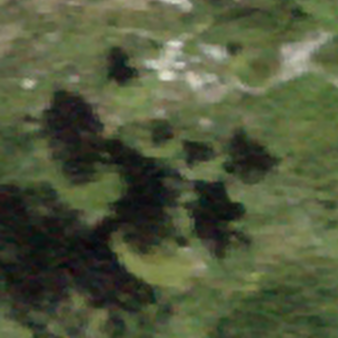
Label: other